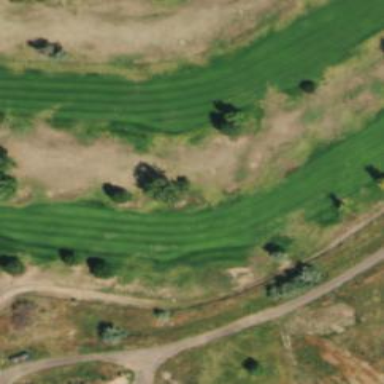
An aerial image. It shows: Golf fairway surrounded by grass.